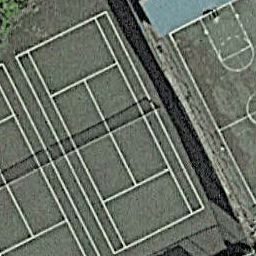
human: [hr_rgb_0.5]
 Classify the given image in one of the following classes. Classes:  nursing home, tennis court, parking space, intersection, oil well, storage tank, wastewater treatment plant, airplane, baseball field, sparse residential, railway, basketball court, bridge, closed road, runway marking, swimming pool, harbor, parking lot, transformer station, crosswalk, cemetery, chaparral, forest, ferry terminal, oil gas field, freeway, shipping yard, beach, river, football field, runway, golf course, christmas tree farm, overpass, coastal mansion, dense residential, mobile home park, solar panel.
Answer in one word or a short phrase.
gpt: tennis court